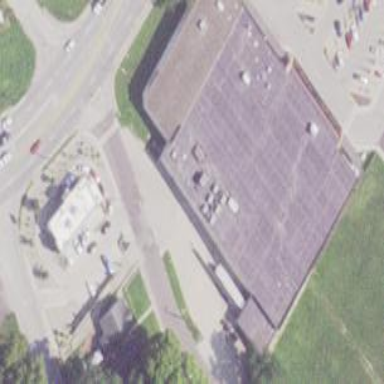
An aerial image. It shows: Supermarket building.